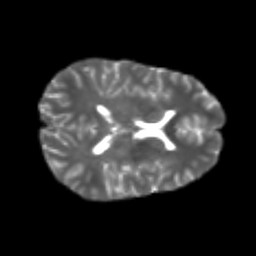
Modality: T2w
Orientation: axial
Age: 22
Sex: male
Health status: healthy
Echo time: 0.074 s